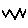
Label: zigzag